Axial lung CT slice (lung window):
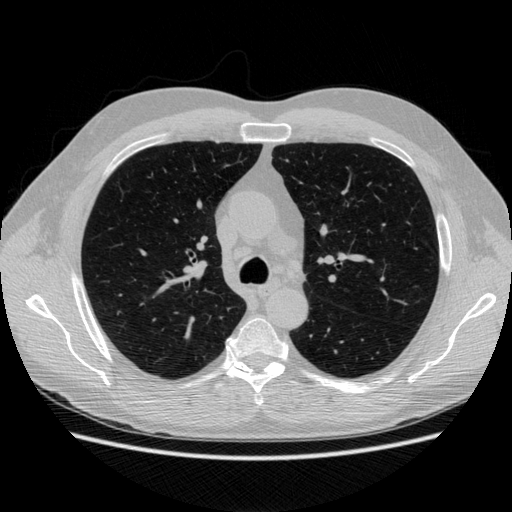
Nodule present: no